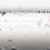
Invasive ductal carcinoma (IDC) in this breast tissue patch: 0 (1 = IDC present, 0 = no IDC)